Question: I am fairly familiar with creating simple custom controls, but I haven't had this instance come up before, I wish to give design time changeability support to a "Colors" dictionary which applies a series of gradients to a custom control panel.
Although using a simple 'public Dictionary<int, Color> ProgressValueColors' does in fact give me the design-time property in my Properties window with the "..." selection, it is completely greyed out, it must not automatically infer my Dictionary and know what to do, both Add and Remove buttons are greyed out, see below. How could I make this function?

I will need to enter a "Value" property which is the 'Key' of the int, and a Color property which needs to be a color picker and then the user can press Add to have this add to the Dictionary.
Thanks, hope there is some user control expert out there! :)
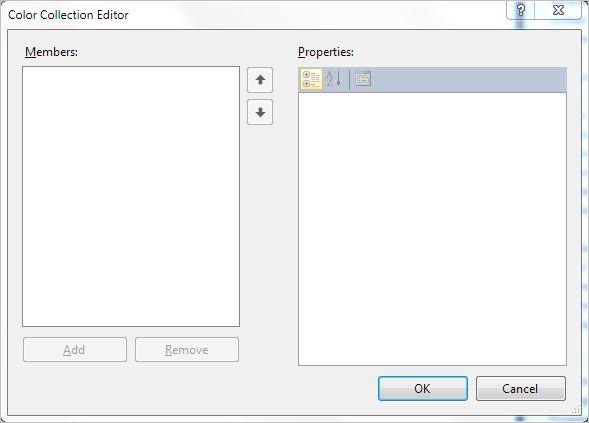
Answer: Check this thread out <URL> - the gist is that you would need to create a CollectionEditor or UITypeEditor subclass.